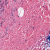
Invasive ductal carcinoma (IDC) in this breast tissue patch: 0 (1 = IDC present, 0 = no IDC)